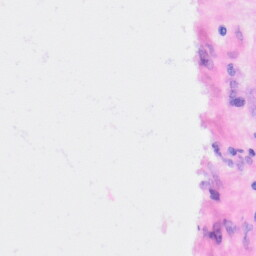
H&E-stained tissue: Kidney